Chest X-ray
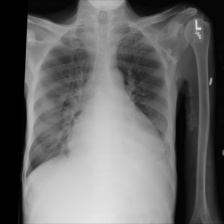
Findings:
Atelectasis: positive
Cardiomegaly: negative
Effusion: positive
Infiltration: positive
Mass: negative
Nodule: negative
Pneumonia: negative
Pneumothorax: negative
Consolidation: negative
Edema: negative
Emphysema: negative
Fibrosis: negative
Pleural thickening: negative
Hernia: negative